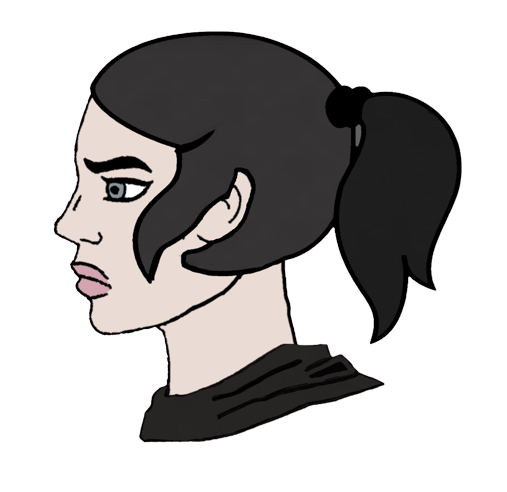
Label: 4_Yes_Chad